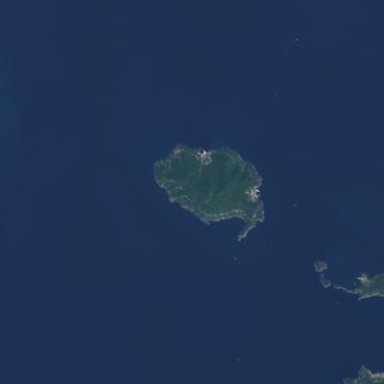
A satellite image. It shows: Island with natural coastline.